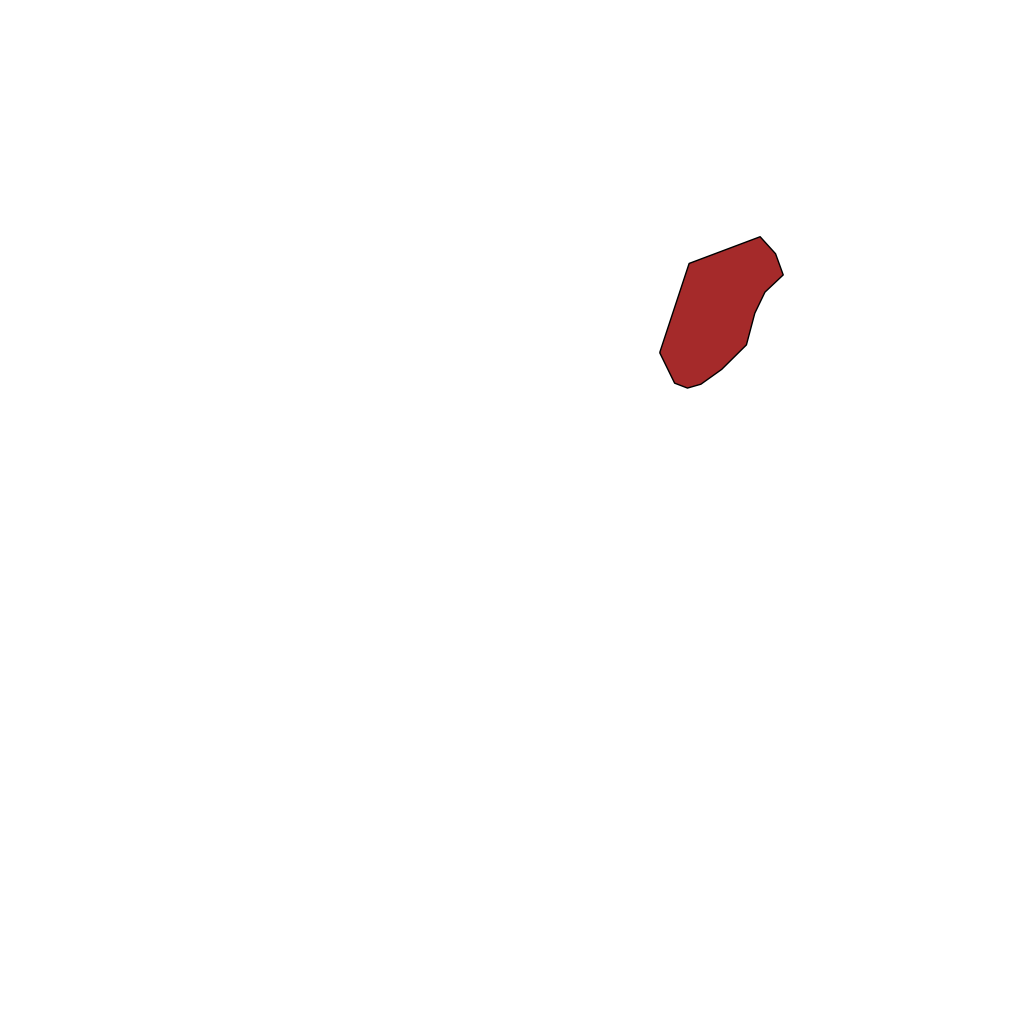
Tags: overhead vector_map, density_5, Facility, 1.0 km²